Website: macys
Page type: delivery-shipping
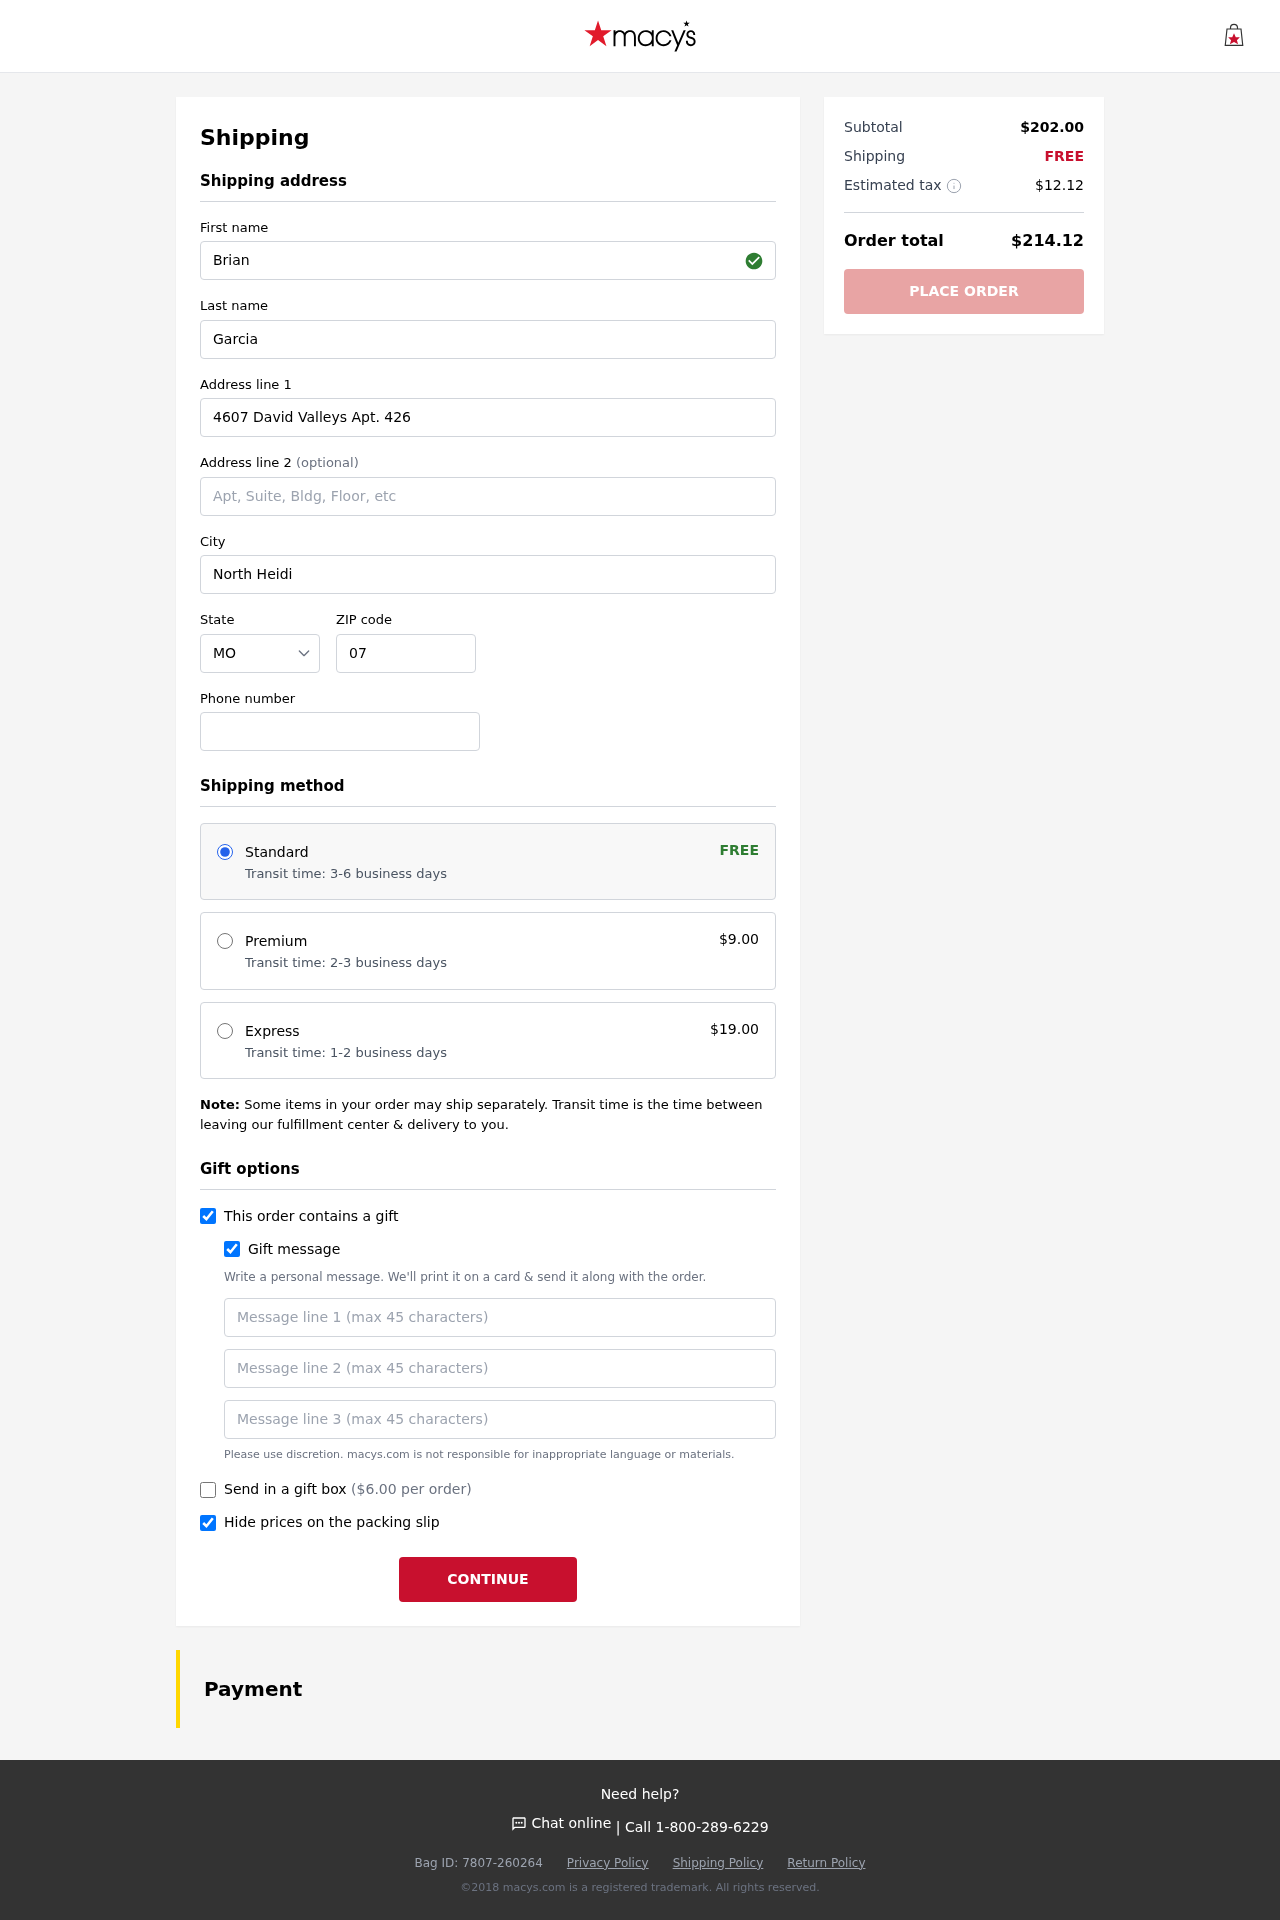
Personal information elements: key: PII_STATE_ABBR
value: MO
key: PII_FIRSTNAME
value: Brian
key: PII_LASTNAME
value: Garcia
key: PII_STREET
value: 4607 David Valleys Apt. 426
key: PII_CITY
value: North Heidi
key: PII_POSTCODE
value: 07692
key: PII_PHONE
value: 3425612620
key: PII_GIFT_MESSAGE
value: Hey April, I saw these ankle boots and instantly thought of you—they're totally your style! I hope they add a little extra flair to your days. Enjoy every step!  Brian
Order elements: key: ORDER_SHIPPING_STANDARD
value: Transit time: 3-6 business days
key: ORDER_SHIPPING_COST
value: FREE
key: ORDER_SHIPPING_PREMIUM
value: Transit time: 2-3 business days
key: ORDER_SHIPPING_PREMIUM_PRICE
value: $9.00
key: ORDER_SHIPPING_EXPRESS
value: Transit time: 1-2 business days
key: ORDER_SHIPPING_EXPRESS_PRICE
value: $19.00
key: ORDER_GIFT_BOX_PRICE
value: ($6.00 per order)
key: ORDER_SUBTOTAL
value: $202.00
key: ORDER_SHIPPING_COST2
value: FREE
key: ORDER_TAX
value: $12.12
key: ORDER_TOTAL
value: $214.12